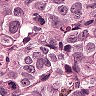
Metastatic tissue present: yes